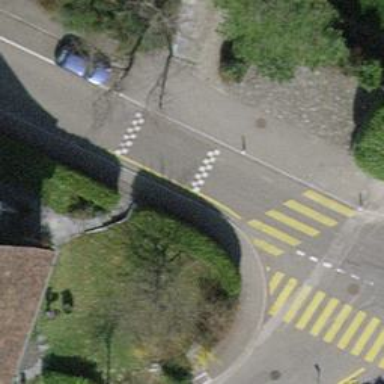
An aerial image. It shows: Traffic calming cushion.